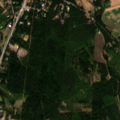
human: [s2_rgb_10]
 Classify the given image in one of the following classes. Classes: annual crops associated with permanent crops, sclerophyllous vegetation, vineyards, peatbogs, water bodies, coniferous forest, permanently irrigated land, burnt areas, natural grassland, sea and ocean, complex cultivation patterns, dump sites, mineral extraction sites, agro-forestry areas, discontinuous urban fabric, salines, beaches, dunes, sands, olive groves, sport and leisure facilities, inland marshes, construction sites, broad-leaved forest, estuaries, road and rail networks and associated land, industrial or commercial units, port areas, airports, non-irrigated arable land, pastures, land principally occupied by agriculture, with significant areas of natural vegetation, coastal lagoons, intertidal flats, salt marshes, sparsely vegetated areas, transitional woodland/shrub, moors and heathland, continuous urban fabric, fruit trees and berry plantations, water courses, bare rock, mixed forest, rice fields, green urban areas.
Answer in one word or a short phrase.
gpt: discontinuous urban fabric, non-irrigated arable land, land principally occupied by agriculture, with significant areas of natural vegetation, coniferous forest, mixed forest